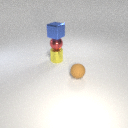
small yellow metal cylinder to the left of small brown rubber sphere